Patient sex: M
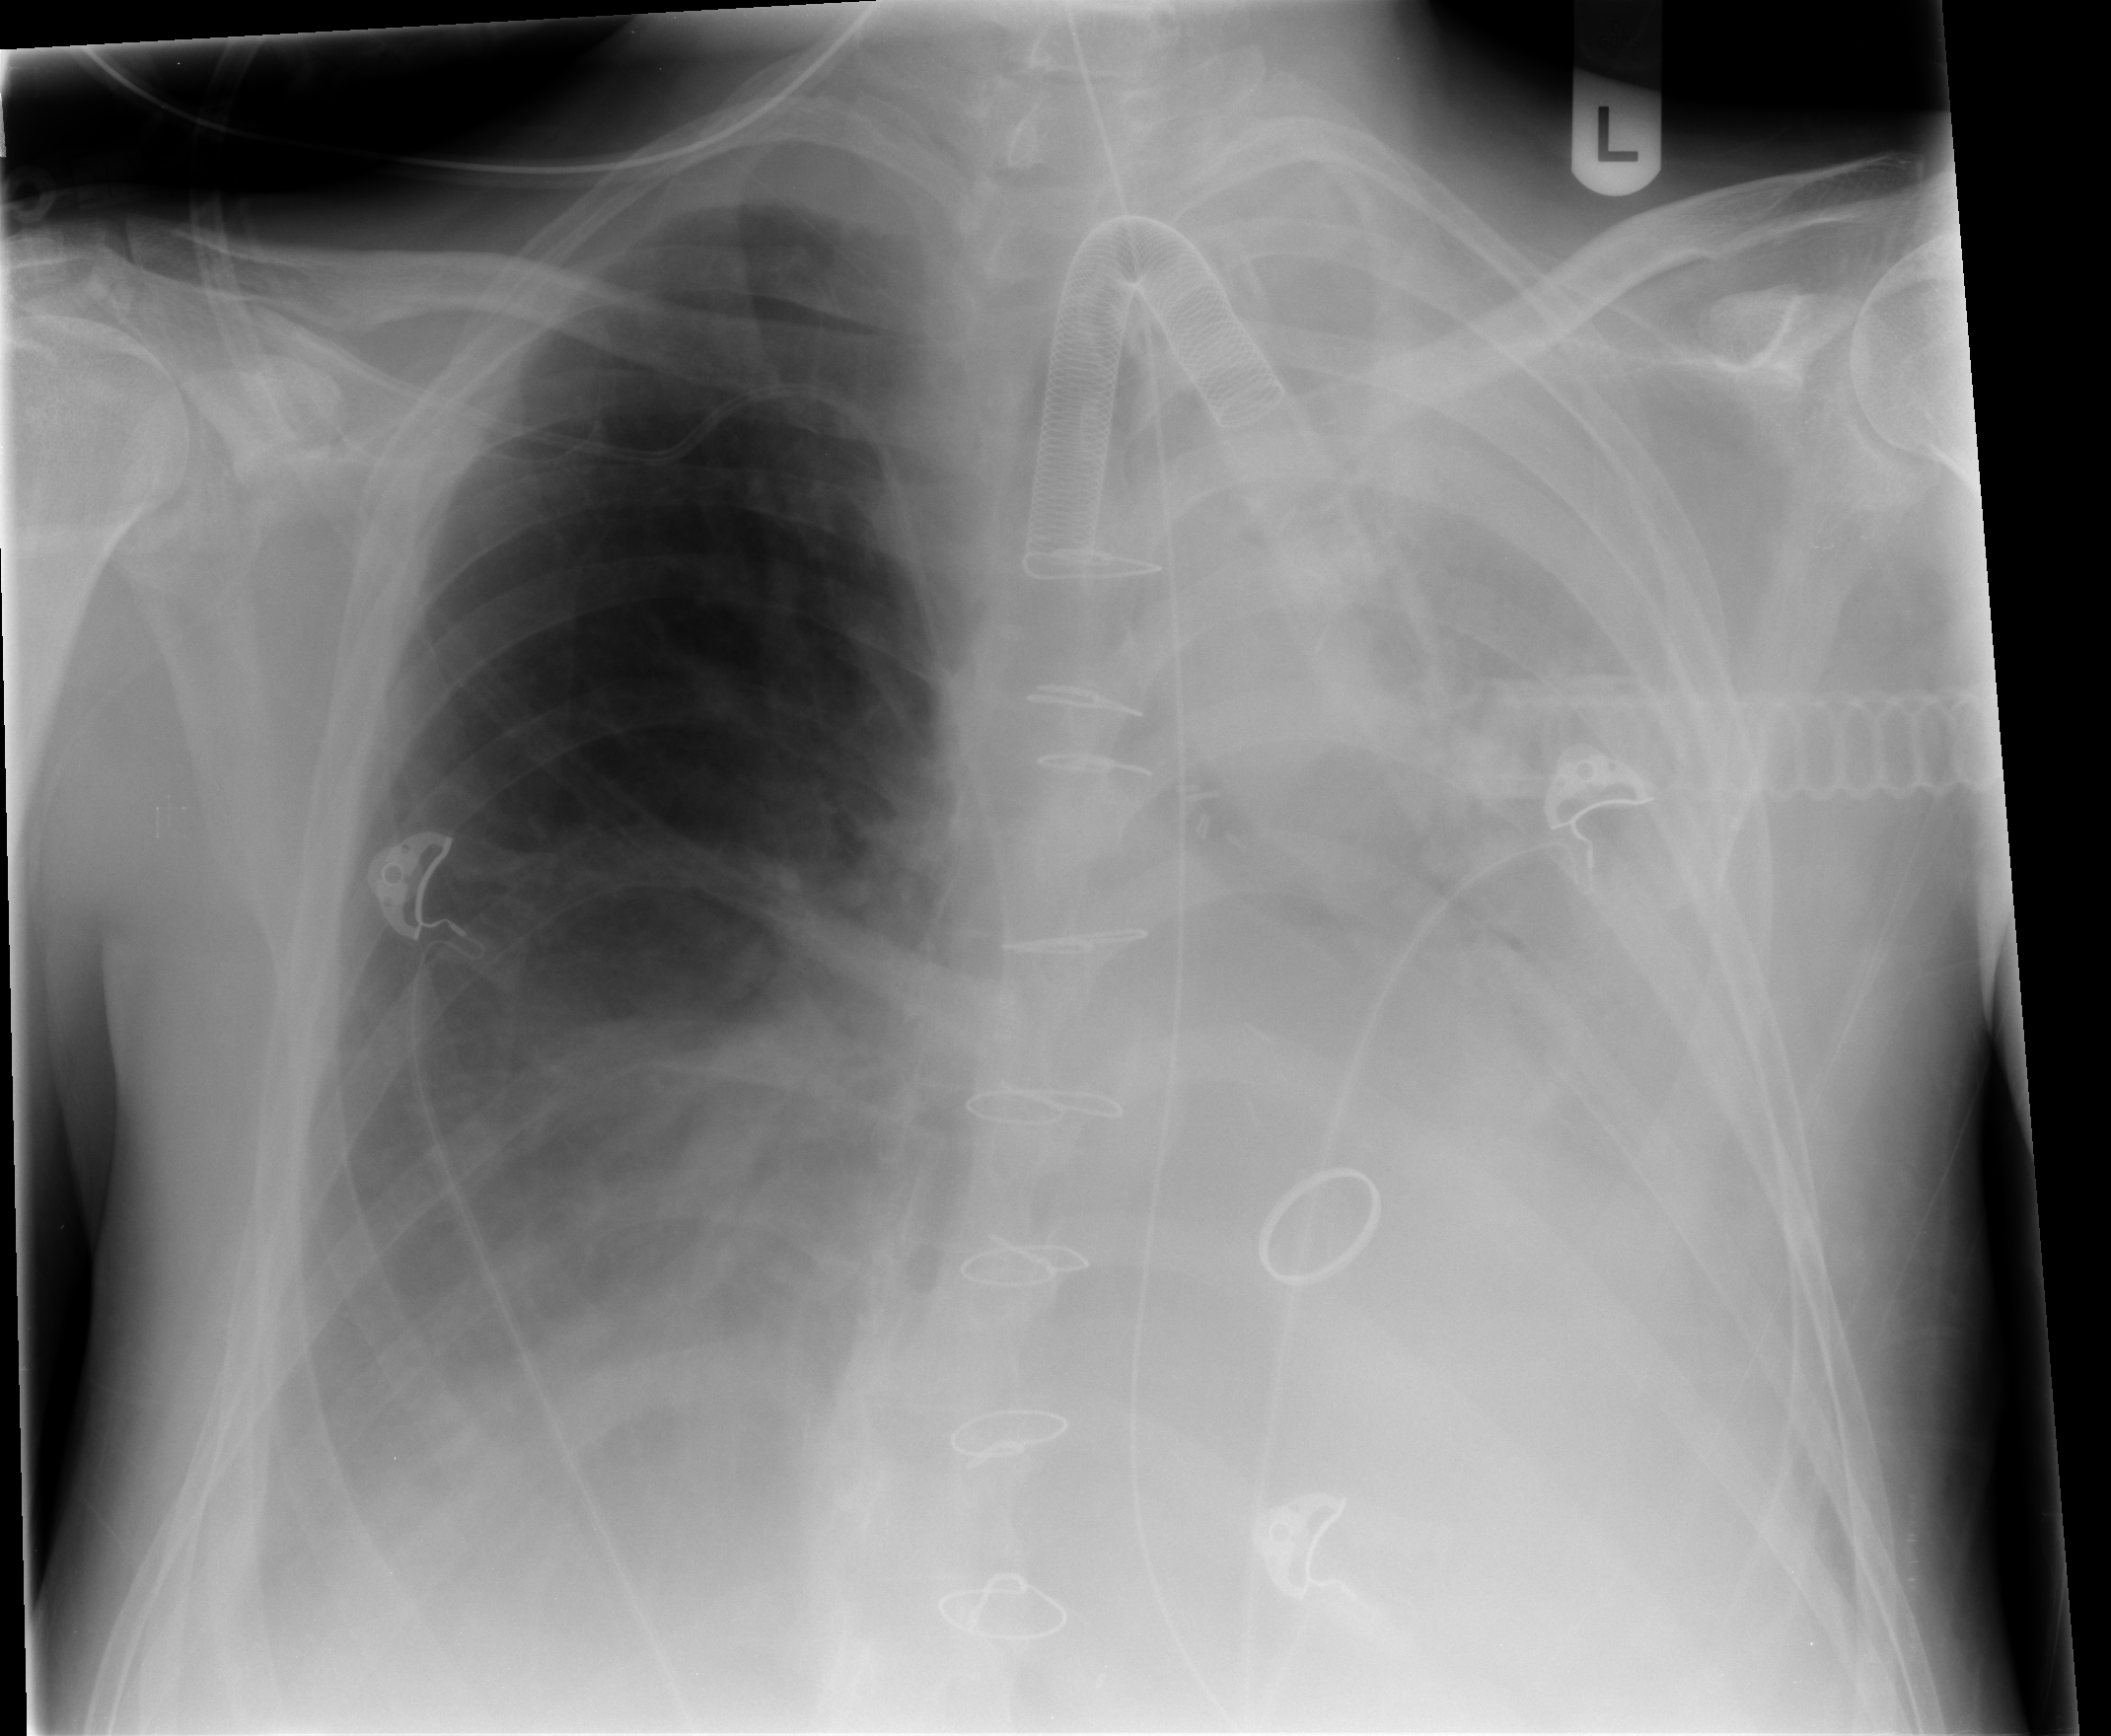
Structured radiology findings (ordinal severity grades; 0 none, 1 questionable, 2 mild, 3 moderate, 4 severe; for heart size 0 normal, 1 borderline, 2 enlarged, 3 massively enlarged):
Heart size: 2
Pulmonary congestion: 0
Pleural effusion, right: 3
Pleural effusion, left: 4
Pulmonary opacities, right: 1
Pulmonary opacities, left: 1
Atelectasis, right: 2
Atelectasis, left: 4